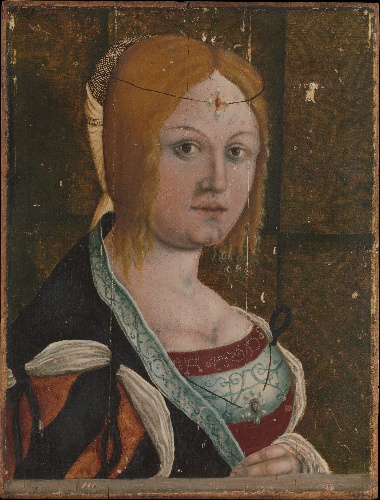
Title: Portrait of an Italian Woman
Artist: German Painter
Artist bio: active first third 16th century
Object type: Painting
Classification: Paintings
Medium: Oil on linden
Dimensions: 17 3/4 x 13 3/4 in. (45.1 x 34.9 cm)
Department: European Paintings
Credit line: The Jules Bache Collection, 1949
Accession year: 1949
Repository: Metropolitan Museum of Art, New York, NY
Tags: Portraits|Women